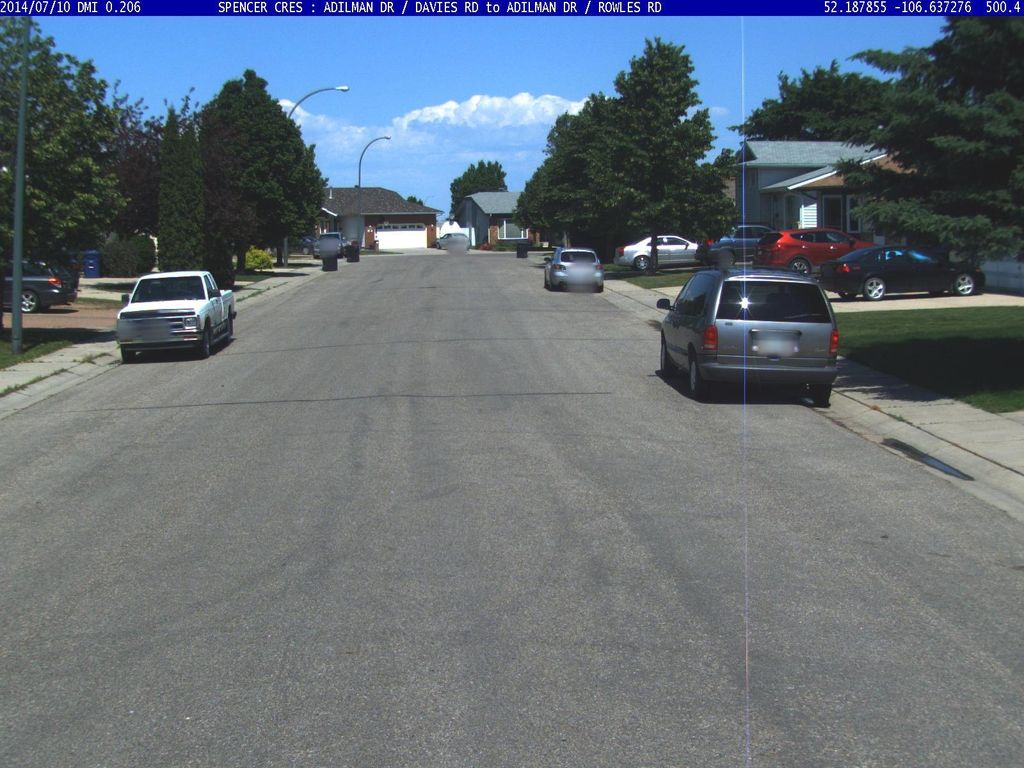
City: saskatoon